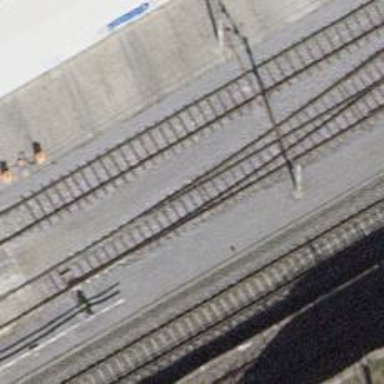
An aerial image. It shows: Rail spur with electrified contact line.